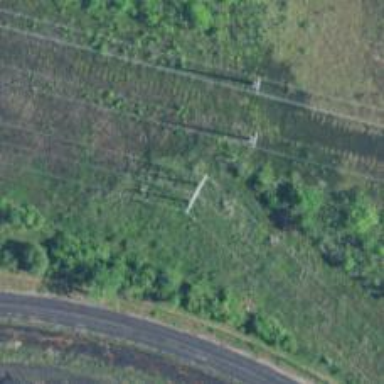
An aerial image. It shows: H-frame designed tower for power lines.